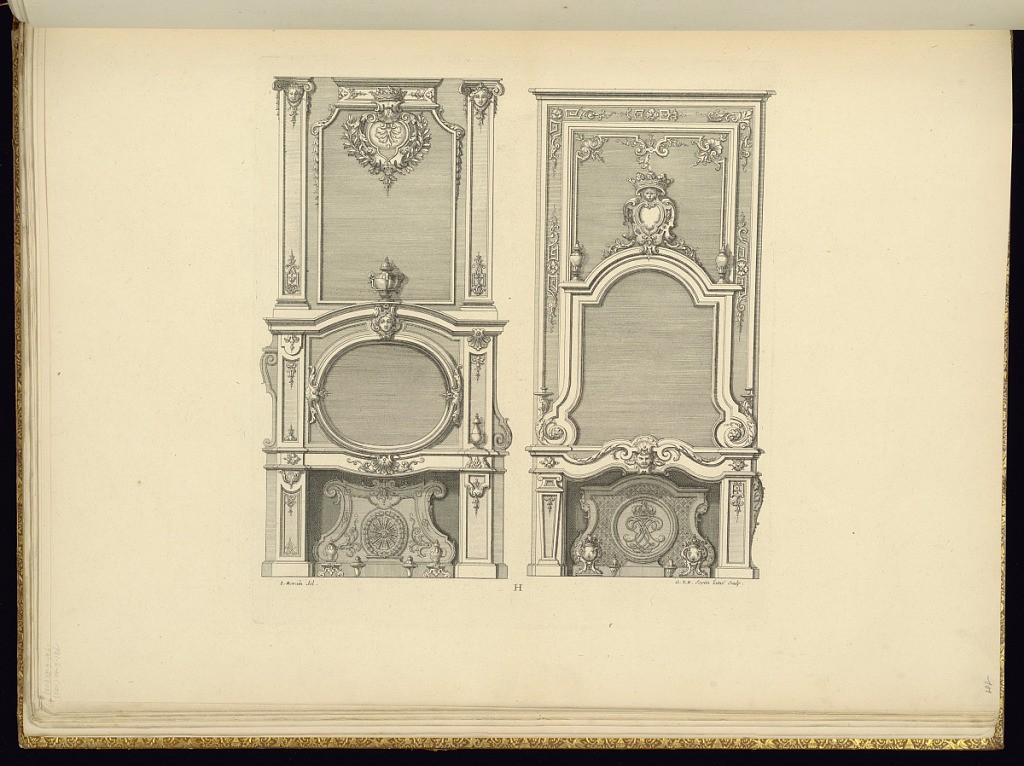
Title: Chimneypiece Designs
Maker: Jean Berain, the elder, French, 1640-1711
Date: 1711
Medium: Engraving on laid paper
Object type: Bound print
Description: Two chimneypiece designs decorated mascarons, cartouches, vases, and candelabra. The designs are divided with subtle variations on either side of the mantel. The plate is signed and lettered "H."